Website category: sports
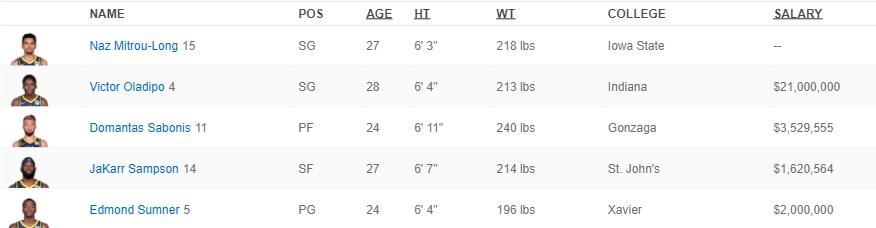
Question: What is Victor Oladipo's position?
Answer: SG

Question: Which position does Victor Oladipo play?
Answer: SG

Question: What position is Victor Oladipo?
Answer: SG

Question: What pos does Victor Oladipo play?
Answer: SG

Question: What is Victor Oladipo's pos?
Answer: SG

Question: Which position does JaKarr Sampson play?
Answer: SF

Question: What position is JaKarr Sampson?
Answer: SF

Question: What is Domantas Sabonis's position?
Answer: PF

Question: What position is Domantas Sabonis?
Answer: PF

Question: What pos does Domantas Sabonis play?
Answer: PF

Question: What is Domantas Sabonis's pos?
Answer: PF

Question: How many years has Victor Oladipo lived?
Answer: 28

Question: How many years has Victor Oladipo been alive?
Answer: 28

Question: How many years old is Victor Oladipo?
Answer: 28

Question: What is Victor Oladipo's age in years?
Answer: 28

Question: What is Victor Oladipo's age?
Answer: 28

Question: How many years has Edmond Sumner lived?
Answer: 24

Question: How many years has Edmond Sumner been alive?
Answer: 24

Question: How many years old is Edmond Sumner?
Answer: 24

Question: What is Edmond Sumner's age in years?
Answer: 24

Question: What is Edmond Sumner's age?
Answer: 24

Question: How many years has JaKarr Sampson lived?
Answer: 27

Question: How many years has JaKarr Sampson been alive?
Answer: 27

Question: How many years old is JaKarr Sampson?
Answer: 27

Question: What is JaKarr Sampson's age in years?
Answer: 27

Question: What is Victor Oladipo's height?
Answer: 6' 4"

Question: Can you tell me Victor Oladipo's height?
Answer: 6' 4"

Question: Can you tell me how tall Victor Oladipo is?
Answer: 6' 4"

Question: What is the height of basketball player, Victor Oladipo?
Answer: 6' 4"

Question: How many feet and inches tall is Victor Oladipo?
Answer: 6' 4"

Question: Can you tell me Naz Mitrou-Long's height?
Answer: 6' 3"

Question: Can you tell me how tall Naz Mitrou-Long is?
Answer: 6' 3"

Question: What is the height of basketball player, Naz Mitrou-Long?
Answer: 6' 3"

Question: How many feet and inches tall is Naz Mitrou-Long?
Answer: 6' 3"

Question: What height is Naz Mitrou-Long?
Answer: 6' 3"

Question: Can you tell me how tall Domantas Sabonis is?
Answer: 6' 11"

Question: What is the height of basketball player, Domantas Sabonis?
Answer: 6' 11"

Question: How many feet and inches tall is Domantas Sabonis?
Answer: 6' 11"

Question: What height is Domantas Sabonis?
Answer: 6' 11"

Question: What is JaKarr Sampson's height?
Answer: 6' 7"

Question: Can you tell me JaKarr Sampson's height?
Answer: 6' 7"

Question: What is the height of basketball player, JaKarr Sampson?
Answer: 6' 7"

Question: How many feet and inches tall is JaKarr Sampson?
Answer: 6' 7"

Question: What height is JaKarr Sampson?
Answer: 6' 7"

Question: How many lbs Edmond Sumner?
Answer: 196 lbs

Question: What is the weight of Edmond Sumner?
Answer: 196 lbs

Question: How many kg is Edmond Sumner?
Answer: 196 lbs

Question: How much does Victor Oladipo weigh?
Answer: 213 lbs

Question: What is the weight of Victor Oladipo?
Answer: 213 lbs

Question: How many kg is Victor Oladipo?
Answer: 213 lbs

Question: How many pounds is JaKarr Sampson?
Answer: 214 lbs

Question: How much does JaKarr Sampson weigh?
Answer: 214 lbs

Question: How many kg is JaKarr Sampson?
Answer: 214 lbs

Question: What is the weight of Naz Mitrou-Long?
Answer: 218 lbs

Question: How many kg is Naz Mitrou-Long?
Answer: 218 lbs

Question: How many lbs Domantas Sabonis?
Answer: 240 lbs

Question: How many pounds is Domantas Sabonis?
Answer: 240 lbs

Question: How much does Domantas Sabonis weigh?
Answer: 240 lbs

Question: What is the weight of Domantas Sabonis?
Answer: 240 lbs

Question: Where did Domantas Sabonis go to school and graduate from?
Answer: Gonzaga

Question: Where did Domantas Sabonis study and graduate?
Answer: Gonzaga

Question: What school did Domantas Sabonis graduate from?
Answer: Gonzaga

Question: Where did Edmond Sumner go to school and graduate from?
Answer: Xavier

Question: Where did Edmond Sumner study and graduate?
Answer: Xavier